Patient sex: M
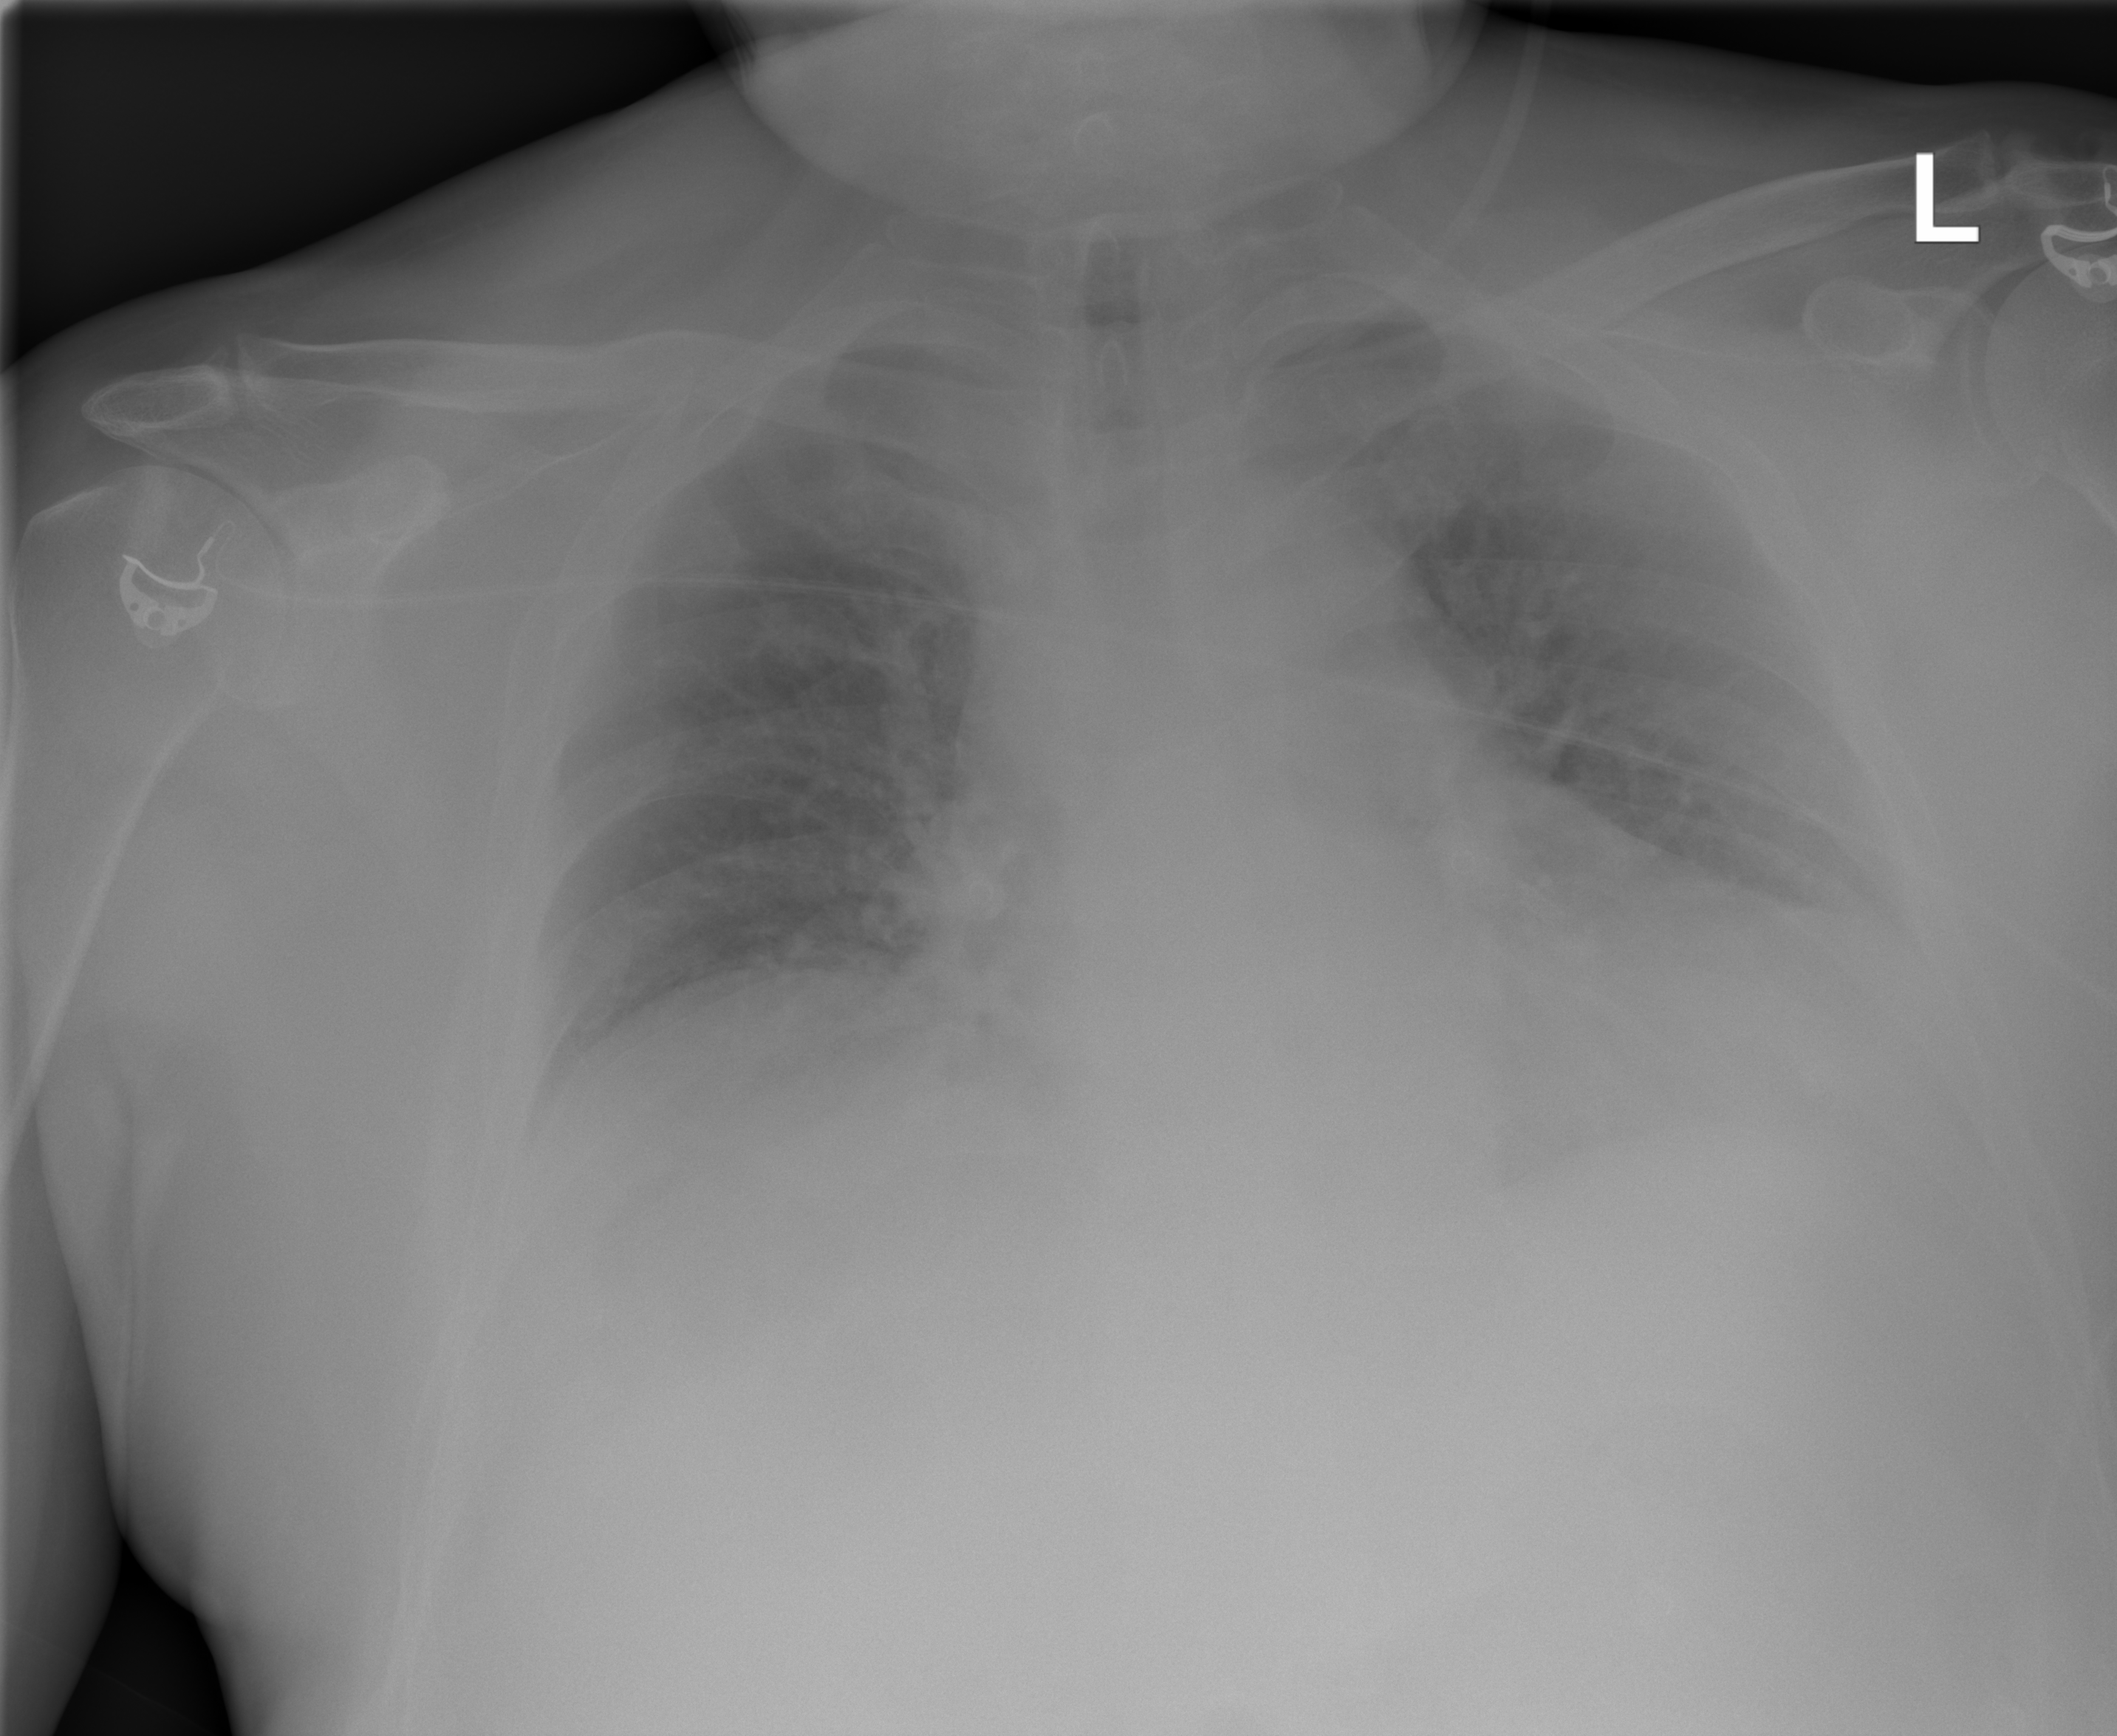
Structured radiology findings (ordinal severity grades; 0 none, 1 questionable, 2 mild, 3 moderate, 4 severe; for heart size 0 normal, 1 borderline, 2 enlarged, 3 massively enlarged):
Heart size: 2
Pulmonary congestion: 2
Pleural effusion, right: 0
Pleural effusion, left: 2
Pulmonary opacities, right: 0
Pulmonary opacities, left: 0
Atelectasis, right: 0
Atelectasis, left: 0